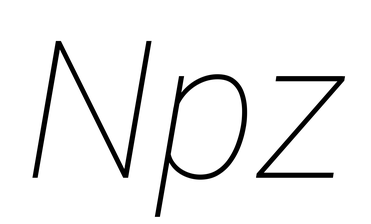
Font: Roboto-Italic_Thin_Italic